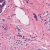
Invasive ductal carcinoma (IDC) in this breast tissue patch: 0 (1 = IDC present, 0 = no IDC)